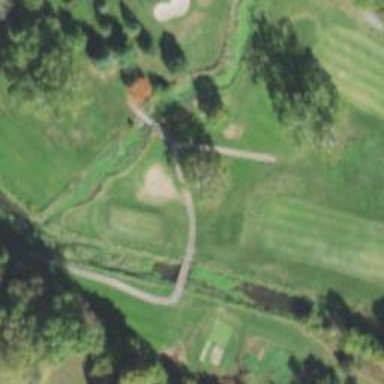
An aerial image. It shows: Golf tee.